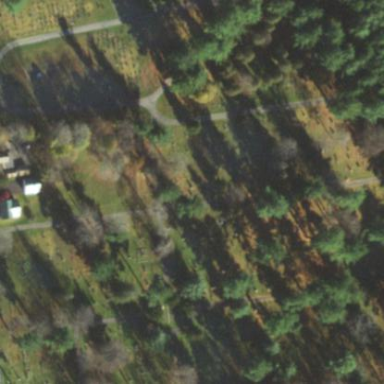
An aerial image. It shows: Cemetery.